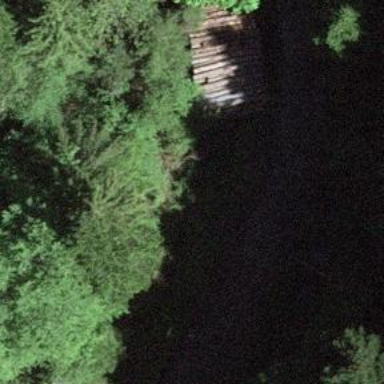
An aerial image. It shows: Culvert tunnel passing through ditch.